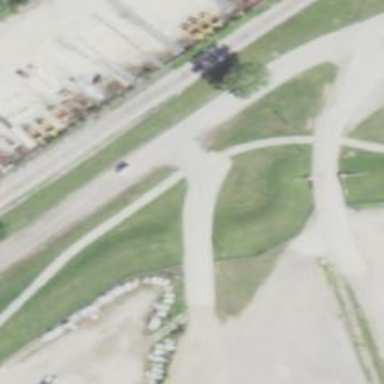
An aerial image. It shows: Unmarked crossing for cyclists on cycleway.